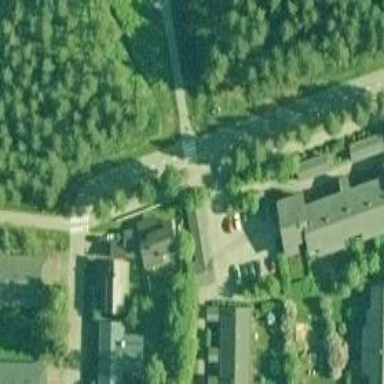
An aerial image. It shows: Marked crossing on the road.